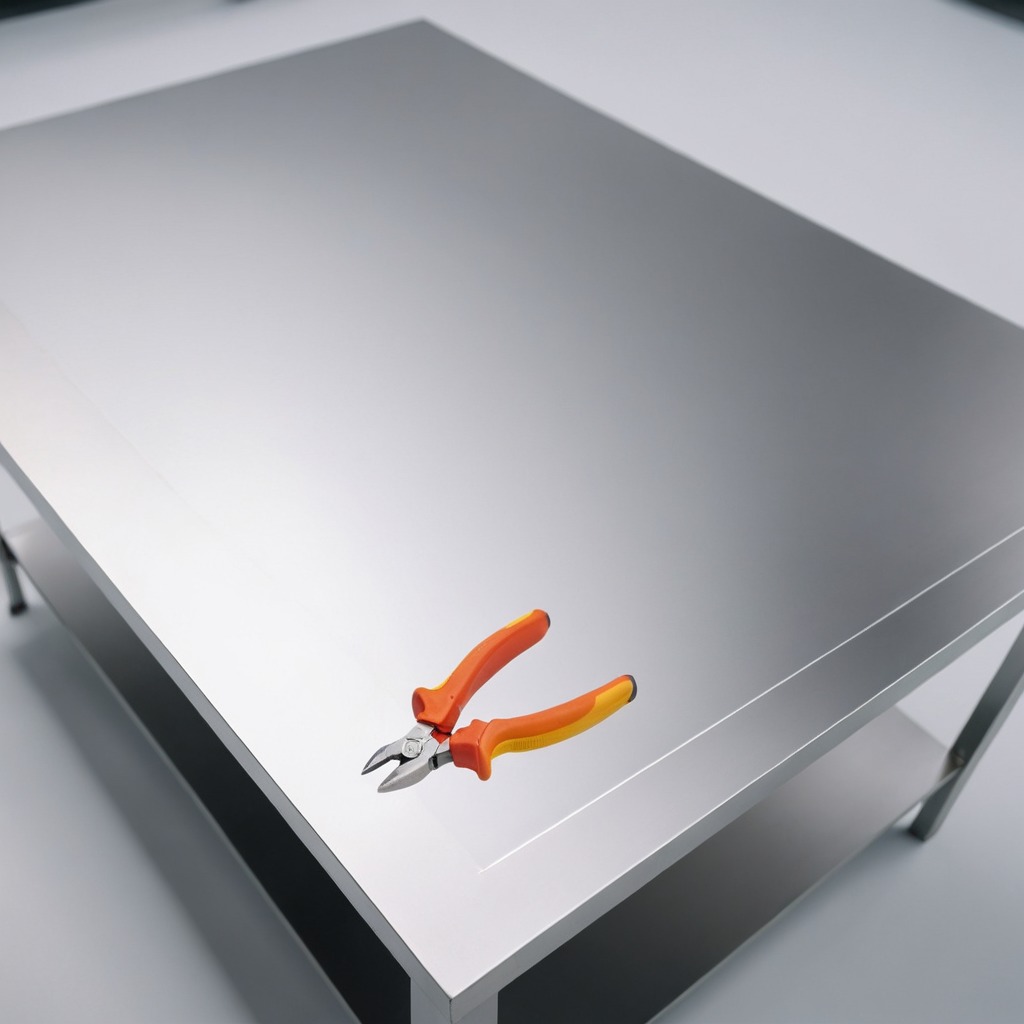
A plier is lying on the stainless steel table in a high-end prototyping lab.